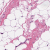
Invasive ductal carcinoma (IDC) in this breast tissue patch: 0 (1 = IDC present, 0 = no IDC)